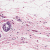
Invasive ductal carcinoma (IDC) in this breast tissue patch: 0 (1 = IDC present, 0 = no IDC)